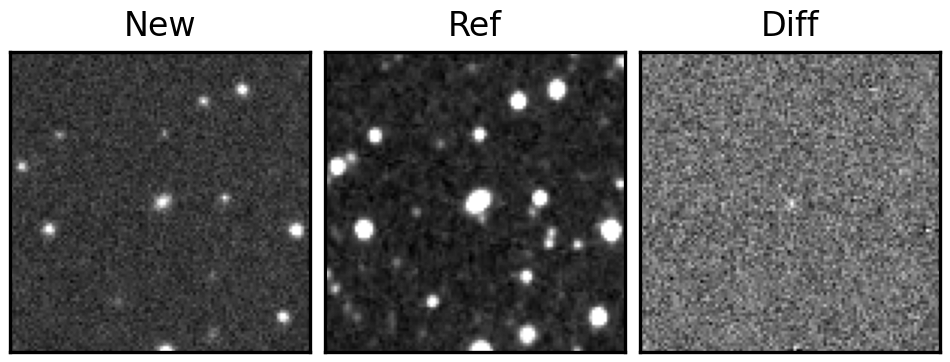
Label: real